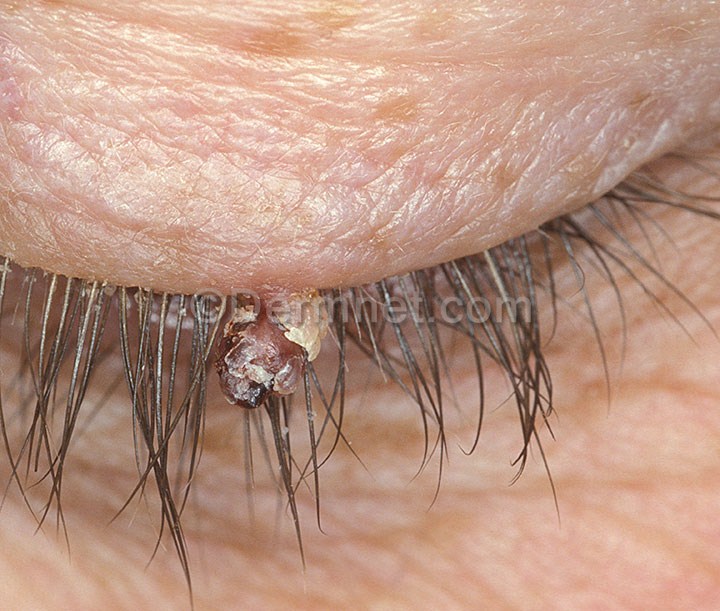
Disease: Warts Molluscum and other Viral Infections